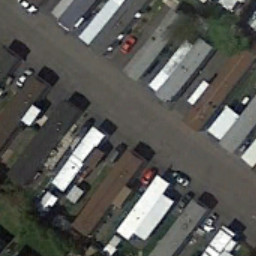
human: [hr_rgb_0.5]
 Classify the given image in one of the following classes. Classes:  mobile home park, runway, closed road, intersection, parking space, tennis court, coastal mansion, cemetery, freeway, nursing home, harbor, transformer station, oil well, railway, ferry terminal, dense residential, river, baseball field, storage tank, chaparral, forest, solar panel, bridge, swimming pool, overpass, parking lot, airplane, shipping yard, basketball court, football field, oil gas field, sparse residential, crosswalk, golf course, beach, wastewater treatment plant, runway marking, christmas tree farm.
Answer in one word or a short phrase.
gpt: mobile home park